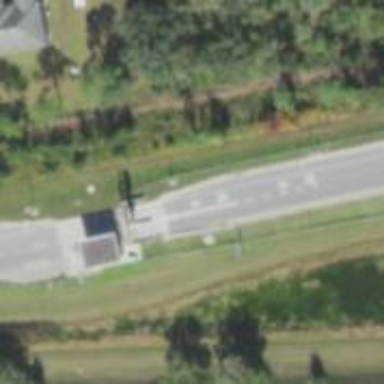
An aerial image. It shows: Toll gantry on the road.